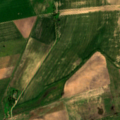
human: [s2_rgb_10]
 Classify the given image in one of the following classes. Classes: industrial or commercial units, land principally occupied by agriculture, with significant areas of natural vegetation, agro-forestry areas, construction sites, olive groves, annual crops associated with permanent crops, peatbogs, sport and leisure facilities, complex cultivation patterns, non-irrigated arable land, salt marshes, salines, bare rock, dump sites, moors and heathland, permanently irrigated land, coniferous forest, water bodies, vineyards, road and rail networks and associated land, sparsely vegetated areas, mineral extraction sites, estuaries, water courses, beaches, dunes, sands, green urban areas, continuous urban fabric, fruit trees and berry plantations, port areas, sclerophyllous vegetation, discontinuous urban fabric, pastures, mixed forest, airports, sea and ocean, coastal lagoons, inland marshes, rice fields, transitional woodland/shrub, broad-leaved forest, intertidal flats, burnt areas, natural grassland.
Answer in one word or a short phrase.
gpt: non-irrigated arable land, pastures, complex cultivation patterns